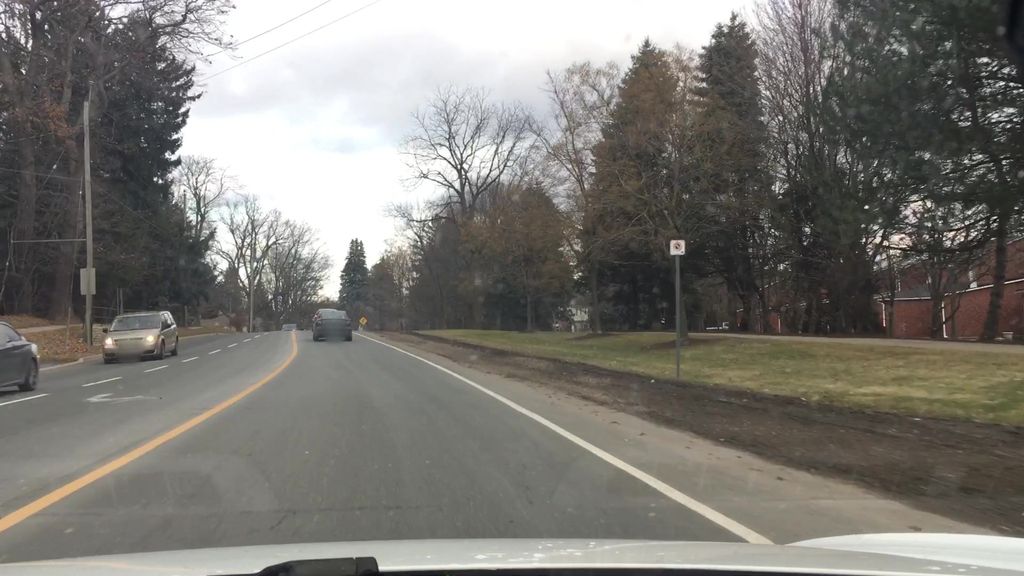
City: hamilton